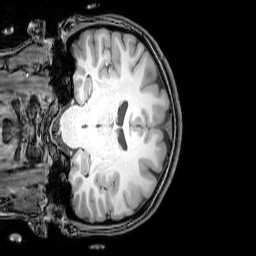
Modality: T1w
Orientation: coronal
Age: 24
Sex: female
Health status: healthy
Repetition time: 0.081 s
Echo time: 0.037 s